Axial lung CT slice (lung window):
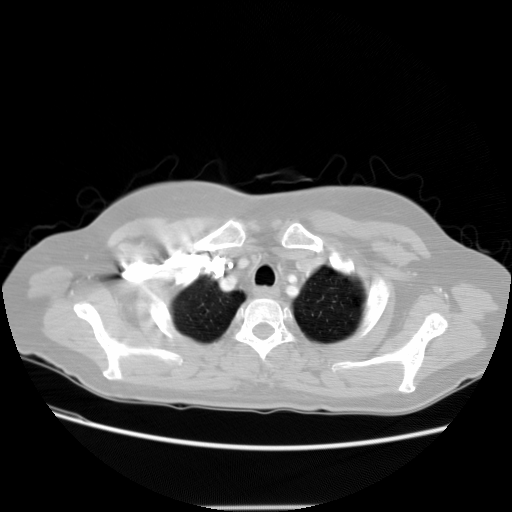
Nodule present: no